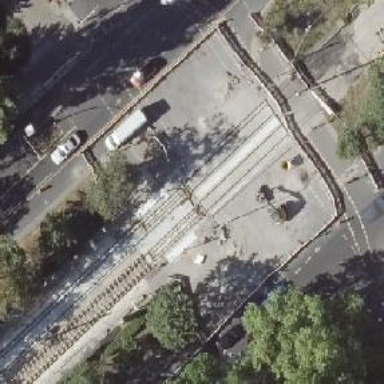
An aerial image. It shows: Tram crossing with traffic signals.